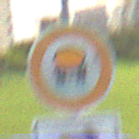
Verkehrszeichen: VerbotFahrzeugeWassergefaehrdenderLadung
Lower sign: RichtungsangabeDurchPfeile5
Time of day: MorningAfternoon
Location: Outdoor (Suburban)
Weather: PartlyCloudy
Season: NotSpecified
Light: Natural